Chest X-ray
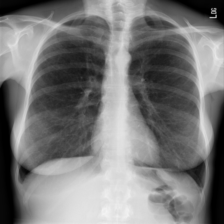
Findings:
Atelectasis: negative
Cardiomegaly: negative
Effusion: negative
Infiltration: negative
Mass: negative
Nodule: negative
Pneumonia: negative
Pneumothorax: negative
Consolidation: negative
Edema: negative
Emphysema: negative
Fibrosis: negative
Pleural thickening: negative
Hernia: negative